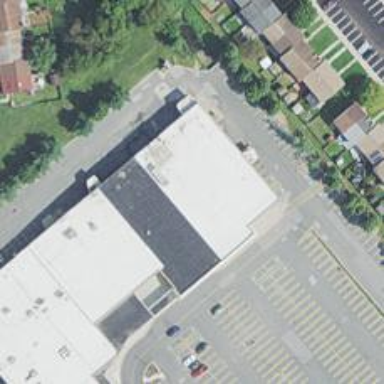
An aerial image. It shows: Supermarket.